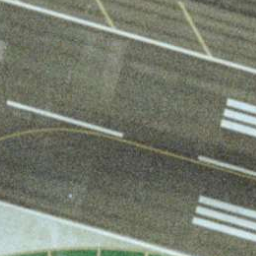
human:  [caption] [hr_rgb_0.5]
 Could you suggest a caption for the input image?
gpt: A straight runway with some mark lines on it .

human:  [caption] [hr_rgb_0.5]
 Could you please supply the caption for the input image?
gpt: It is a straight runway with some mark lines on it .

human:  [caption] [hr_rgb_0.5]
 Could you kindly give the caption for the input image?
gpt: There are some mark lines on the straight runway .

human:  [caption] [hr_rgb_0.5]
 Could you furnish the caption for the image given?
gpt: It is a straight runway with some white mark lines on it .

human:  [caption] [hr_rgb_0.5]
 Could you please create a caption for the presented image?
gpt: A straight runway with some white mark lines on it .